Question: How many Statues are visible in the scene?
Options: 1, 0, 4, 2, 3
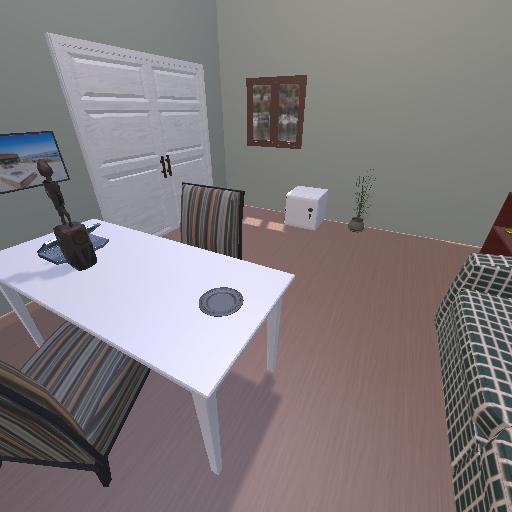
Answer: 1